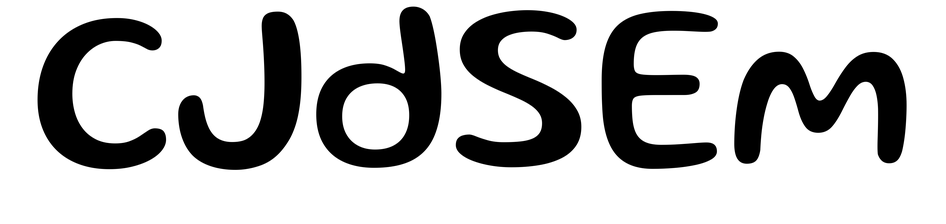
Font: Gluten_Regular